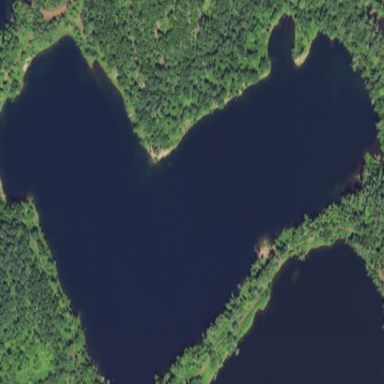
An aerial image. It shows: Lake with natural water.